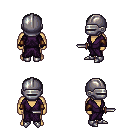
a pixel art fantasy rpg character, male body template, human, tanned skin, purple robe, red pants, white plain hairstyle, metal helm, cloth bracers, metal boots, dagger, four views (front, back, left, right), 2x2 character sprite sheet, small pixel art, hard edges, no anti-aliasing